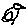
Label: bird